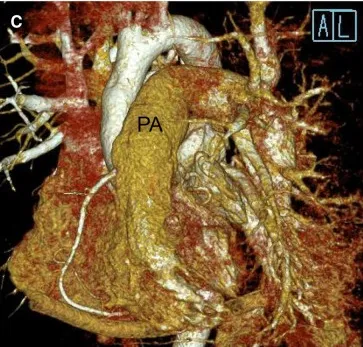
Cardiac CTA with three dimensional reconstruction figure. But with left and right pulmonary veins connected to the left atrium directly LA, left atrium; LAA, left atrium; LPV, left pulmonary vein; LV, left atrial appendage; PA, pumonary artery; PV, pumonary vein; RA, right atrium; RPV, right pulmonary vein; RV, right ventricle.
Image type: radiology (ct)